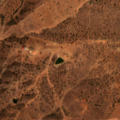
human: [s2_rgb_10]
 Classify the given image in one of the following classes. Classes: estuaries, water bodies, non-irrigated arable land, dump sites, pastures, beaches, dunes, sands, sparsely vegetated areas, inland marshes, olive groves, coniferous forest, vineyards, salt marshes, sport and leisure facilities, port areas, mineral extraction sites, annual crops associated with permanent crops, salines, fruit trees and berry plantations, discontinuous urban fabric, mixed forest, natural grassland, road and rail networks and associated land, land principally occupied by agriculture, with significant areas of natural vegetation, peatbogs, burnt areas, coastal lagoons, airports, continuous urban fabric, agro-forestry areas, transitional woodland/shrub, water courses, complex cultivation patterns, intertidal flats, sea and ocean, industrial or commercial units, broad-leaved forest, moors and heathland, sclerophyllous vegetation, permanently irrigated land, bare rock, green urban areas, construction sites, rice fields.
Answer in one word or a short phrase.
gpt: non-irrigated arable land, agro-forestry areas, water bodies